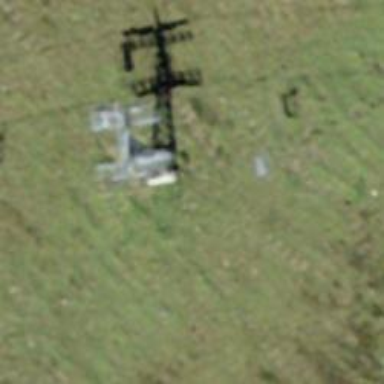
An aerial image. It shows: Pylon for aerialway.